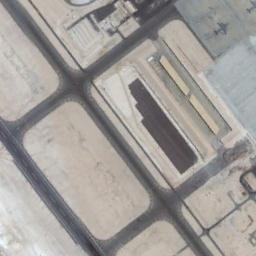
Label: airport